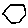
Label: hexagon